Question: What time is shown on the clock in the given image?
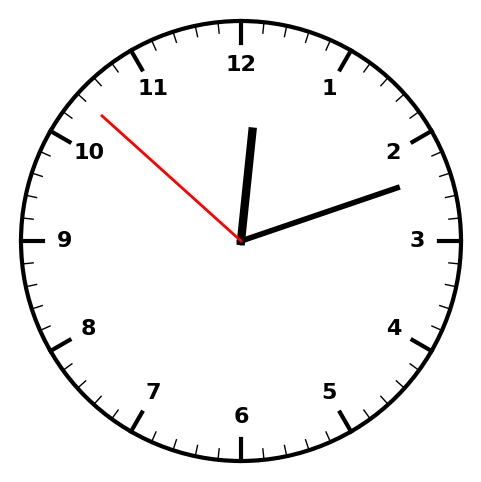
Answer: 12:11:52